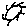
Label: sun